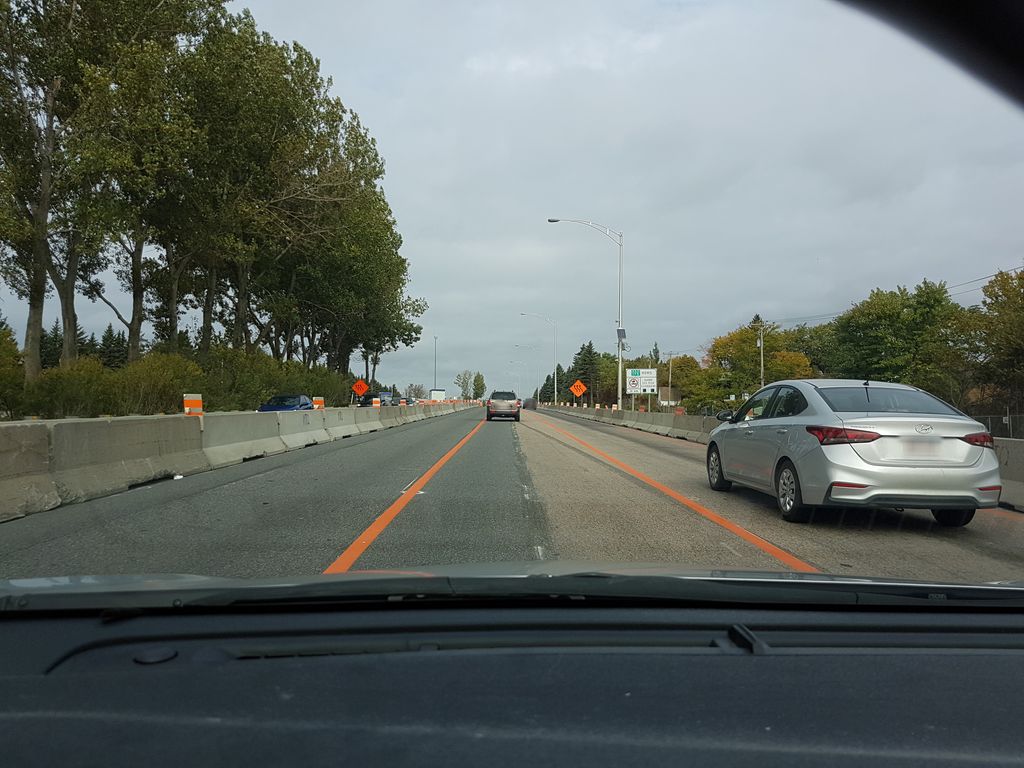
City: quebec_city